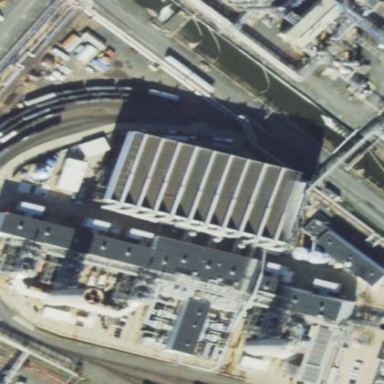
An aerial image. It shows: Industrial area with power plant.